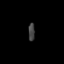
Tissue: prostate
Cell type: Fibroblasts
Senescence score: 0.744
Nuclear area (px): 111
Mean DAPI intensity: 65.252